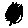
Label: circle